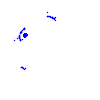
Particle: pion